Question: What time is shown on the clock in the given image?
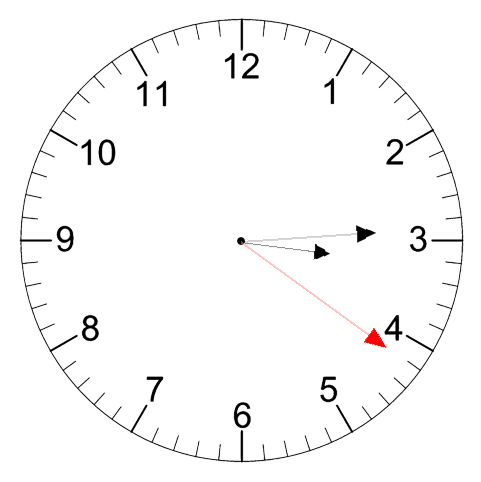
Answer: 03:14:21